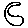
Label: moon